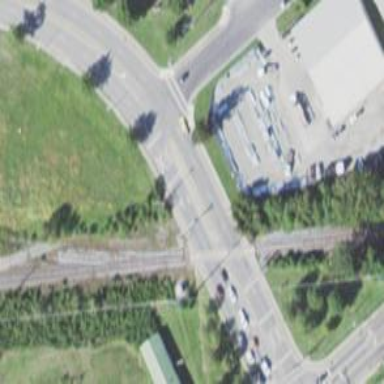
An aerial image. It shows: Crossing for the railway.